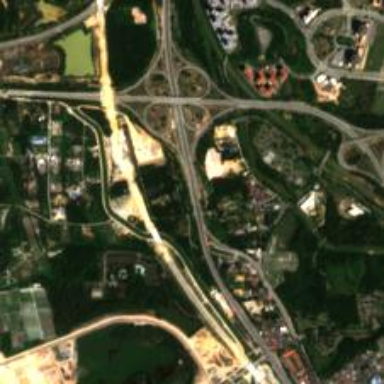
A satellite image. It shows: Motorway junction.